Aerial crown-view tile of a tropical tree (Barro Colorado Island, Panama), acquired 20250715:
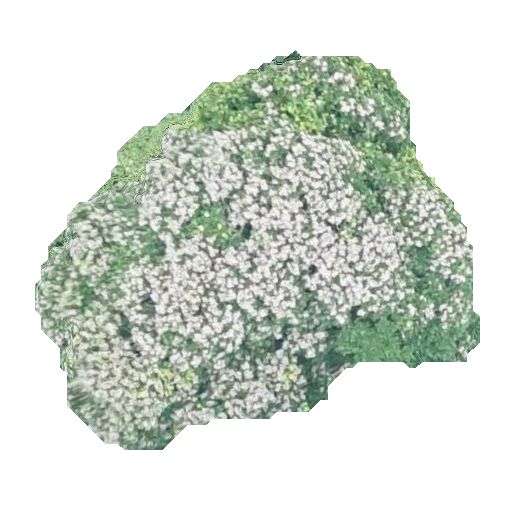
Species: Dipteryx oleifera
GBIF accepted scientific name: Dipteryx oleifera
Crown area: 177.073 m²